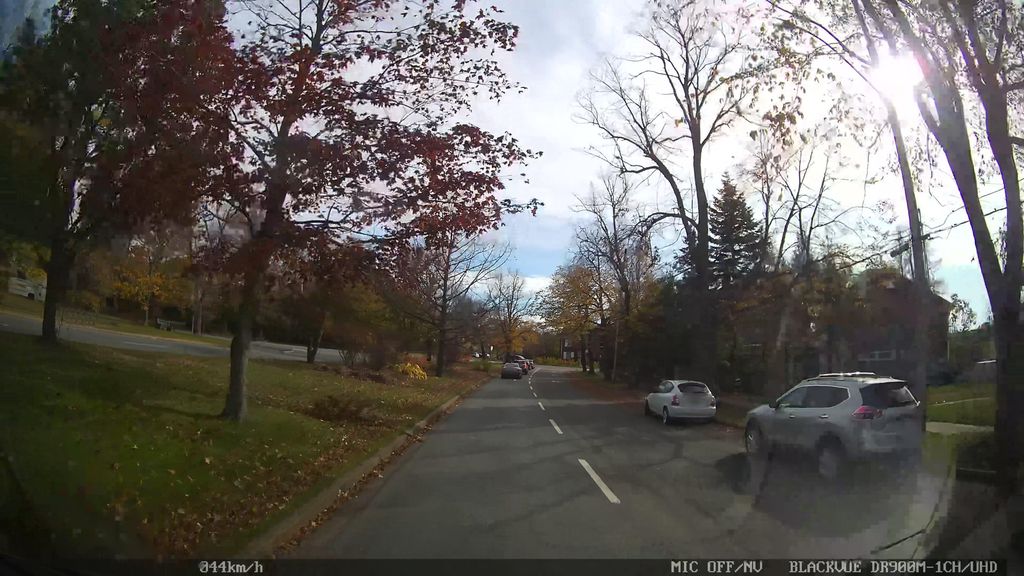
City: halifax